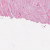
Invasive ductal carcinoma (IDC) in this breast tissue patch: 1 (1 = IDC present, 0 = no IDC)